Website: lowes
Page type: delivery-shipping
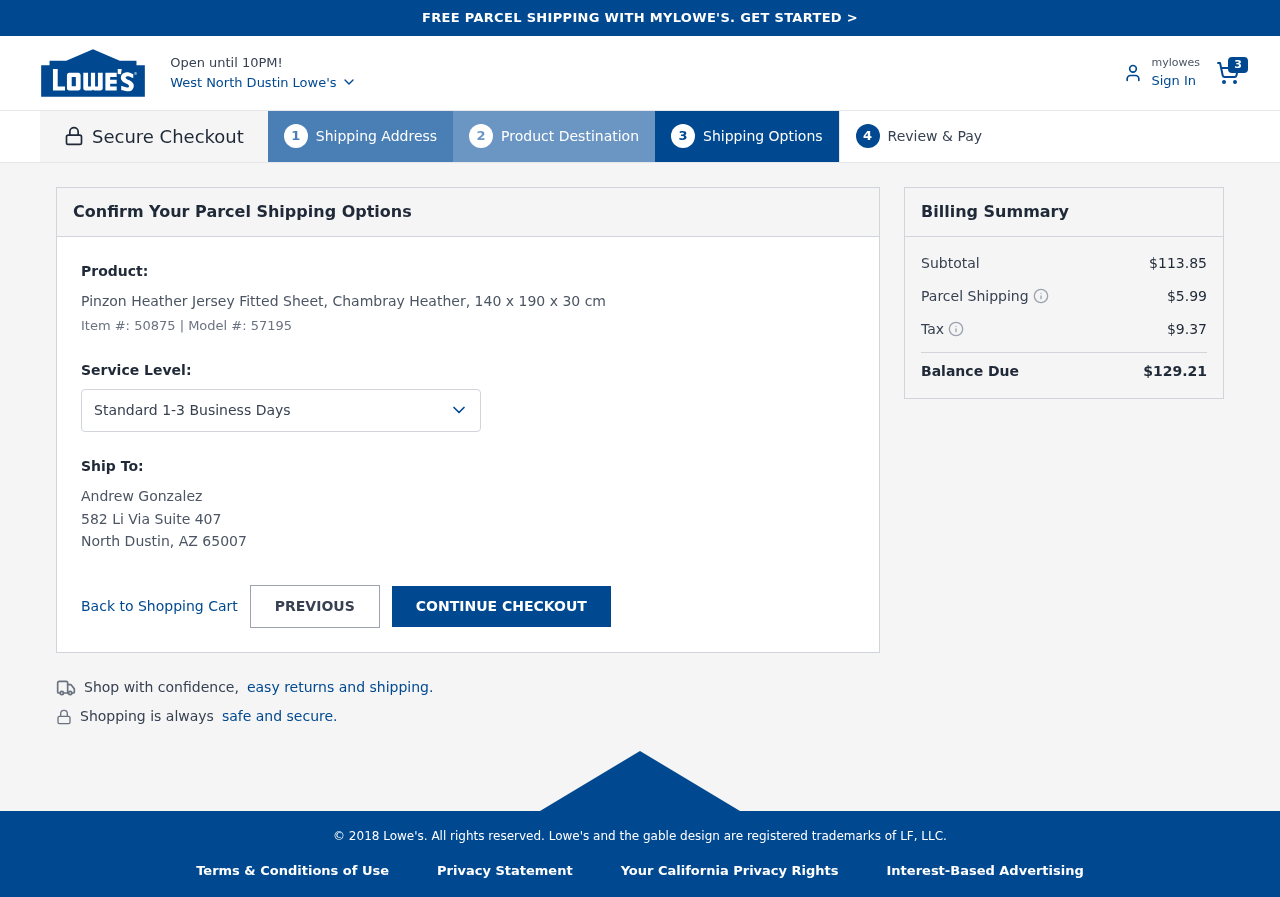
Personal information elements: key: PII_CITY
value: North Dustin
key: PII_CITY_STATE_ZIP
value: North Dustin, AZ 65007
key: PII_FULLNAME
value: Andrew Gonzalez
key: PII_STREET
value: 582 Li Via Suite 407
Product elements: key: PRODUCT1_NAME
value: Pinzon Heather Jersey Fitted Sheet, Chambray Heather, 140 x 190 x 30 cm
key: PRODUCT1_ITEM_NUMBER
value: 50875
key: PRODUCT1_MODEL_NUMBER
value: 57195
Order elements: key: ORDER_NUM_ITEMS
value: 3
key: ORDER_SUBTOTAL
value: $113.85
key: ORDER_SHIPPING_COST
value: $5.99
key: ORDER_TAX
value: $9.37
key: ORDER_TOTAL
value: $129.21